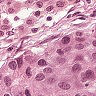
Metastatic tissue present: yes